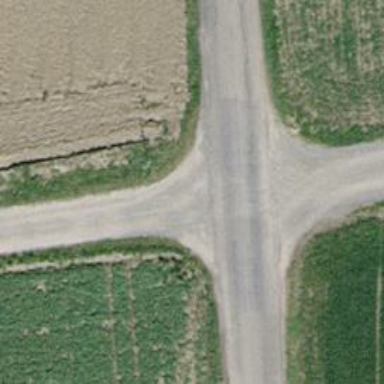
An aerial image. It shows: Unclassified road with asphalt surface. The road is graded as grade 2 tracktype.